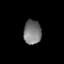
Tissue: prostate
Cell type: T cells
Senescence score: 0.712
Nuclear area (px): 416
Mean DAPI intensity: 121.339